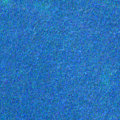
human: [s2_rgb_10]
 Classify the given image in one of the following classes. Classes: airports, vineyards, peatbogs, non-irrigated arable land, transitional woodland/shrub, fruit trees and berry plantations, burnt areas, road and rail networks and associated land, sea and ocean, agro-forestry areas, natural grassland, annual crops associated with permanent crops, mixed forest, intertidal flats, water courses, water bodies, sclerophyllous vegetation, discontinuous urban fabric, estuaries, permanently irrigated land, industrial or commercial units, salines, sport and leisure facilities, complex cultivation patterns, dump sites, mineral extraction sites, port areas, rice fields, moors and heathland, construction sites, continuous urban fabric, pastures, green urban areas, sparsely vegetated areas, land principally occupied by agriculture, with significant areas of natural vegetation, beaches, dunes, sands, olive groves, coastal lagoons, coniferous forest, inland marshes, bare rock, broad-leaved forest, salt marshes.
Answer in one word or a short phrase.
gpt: sea and ocean